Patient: sex M, age 60
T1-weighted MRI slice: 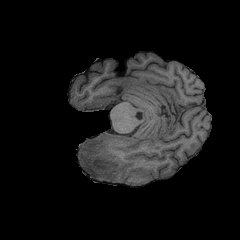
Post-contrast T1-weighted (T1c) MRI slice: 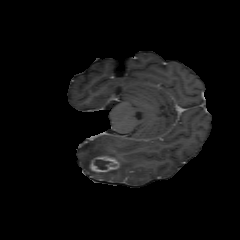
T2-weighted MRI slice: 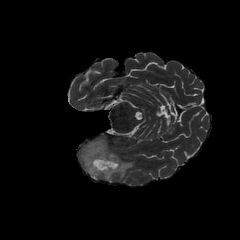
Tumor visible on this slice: yes
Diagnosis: Glioblastoma, IDH-wildtype
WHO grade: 4